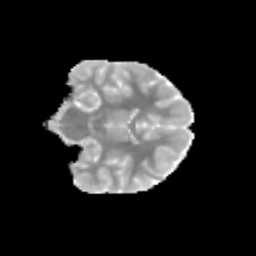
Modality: MD
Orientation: coronal
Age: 12
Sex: female
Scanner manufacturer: siemens
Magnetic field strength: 3 T
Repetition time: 3.8 s
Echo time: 0.07 s